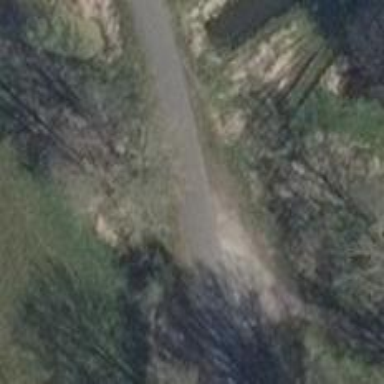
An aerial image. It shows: Unclassified road with asphalt surface.